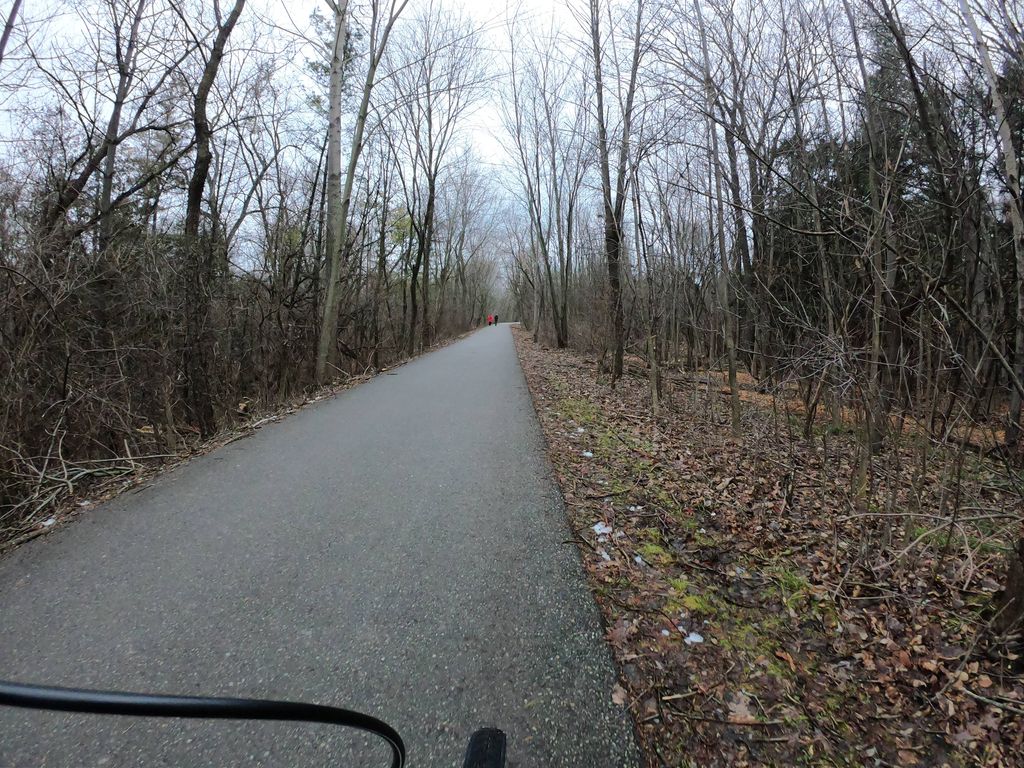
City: kitchener-waterloo